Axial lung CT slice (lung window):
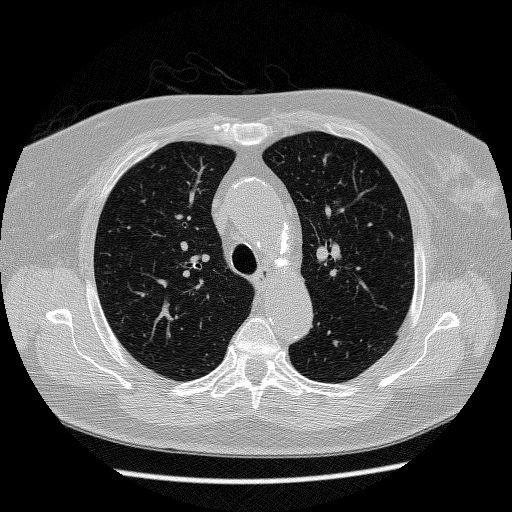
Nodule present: no